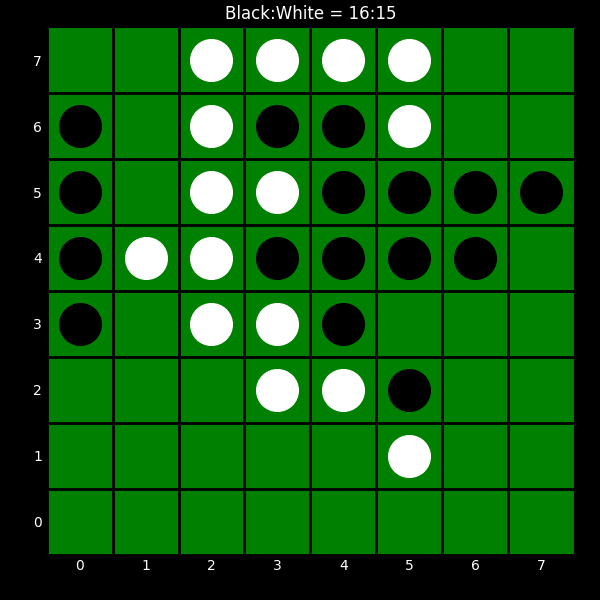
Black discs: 16
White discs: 15